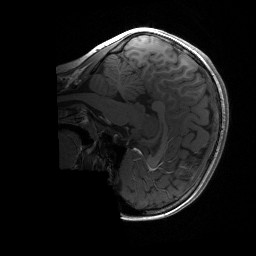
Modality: T1w
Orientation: sagittal
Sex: male
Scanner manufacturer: siemens
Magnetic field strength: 3 T
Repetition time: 1.9 s
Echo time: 0.00243 s